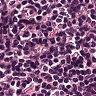
Metastatic tissue present: no